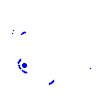
Particle: electron